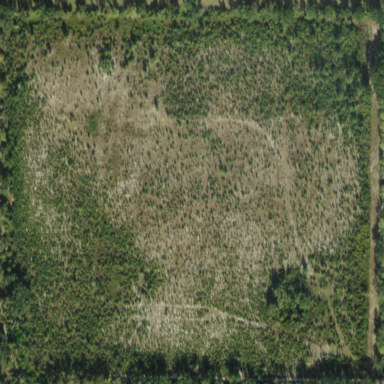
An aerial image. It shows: Patch of scrub vegetation.